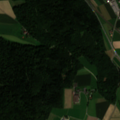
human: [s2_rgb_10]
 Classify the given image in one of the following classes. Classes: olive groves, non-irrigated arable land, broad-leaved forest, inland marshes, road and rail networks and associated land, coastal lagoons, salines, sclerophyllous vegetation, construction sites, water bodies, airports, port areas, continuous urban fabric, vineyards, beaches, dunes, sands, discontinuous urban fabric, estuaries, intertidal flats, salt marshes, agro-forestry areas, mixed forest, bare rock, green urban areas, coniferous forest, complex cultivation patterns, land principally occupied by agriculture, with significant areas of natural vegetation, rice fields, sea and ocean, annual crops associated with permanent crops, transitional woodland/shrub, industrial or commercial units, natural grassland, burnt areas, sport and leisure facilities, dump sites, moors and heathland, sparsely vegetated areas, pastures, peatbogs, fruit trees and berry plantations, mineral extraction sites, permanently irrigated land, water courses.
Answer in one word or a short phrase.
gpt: discontinuous urban fabric, non-irrigated arable land, mixed forest